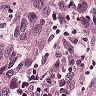
Metastatic tissue present: yes